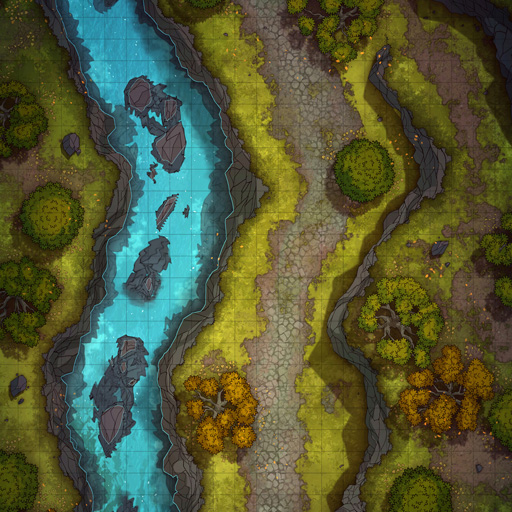
A D&D Grid Map river road cliff (Riverside Path Map)